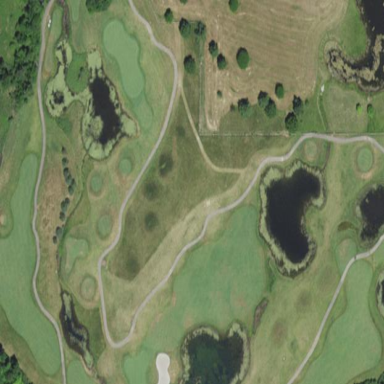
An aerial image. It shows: Area with grass used as rough in golf course.